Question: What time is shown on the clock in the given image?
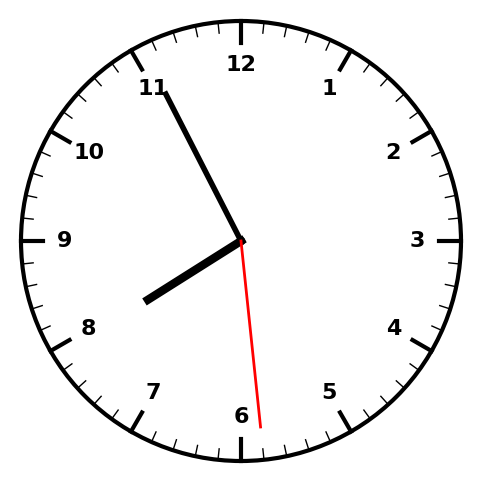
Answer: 07:55:29